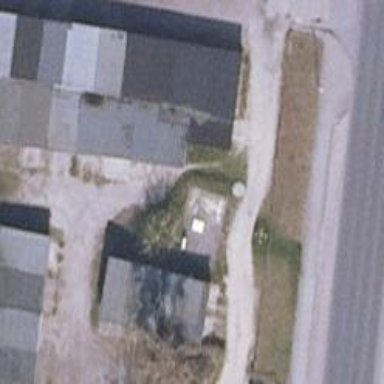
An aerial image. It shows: Row of garages with flat grey roofs.